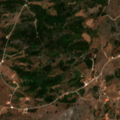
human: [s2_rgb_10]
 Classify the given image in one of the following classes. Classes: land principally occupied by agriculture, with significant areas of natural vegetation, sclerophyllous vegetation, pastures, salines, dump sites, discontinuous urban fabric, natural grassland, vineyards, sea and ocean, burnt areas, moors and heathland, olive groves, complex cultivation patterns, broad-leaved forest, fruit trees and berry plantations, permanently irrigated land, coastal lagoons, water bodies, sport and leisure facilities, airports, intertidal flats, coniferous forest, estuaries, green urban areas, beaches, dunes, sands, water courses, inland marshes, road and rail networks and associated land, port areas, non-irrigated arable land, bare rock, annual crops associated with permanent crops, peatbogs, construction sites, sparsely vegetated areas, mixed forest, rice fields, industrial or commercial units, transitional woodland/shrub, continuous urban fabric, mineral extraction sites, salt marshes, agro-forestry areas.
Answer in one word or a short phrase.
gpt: complex cultivation patterns, land principally occupied by agriculture, with significant areas of natural vegetation, transitional woodland/shrub